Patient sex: F
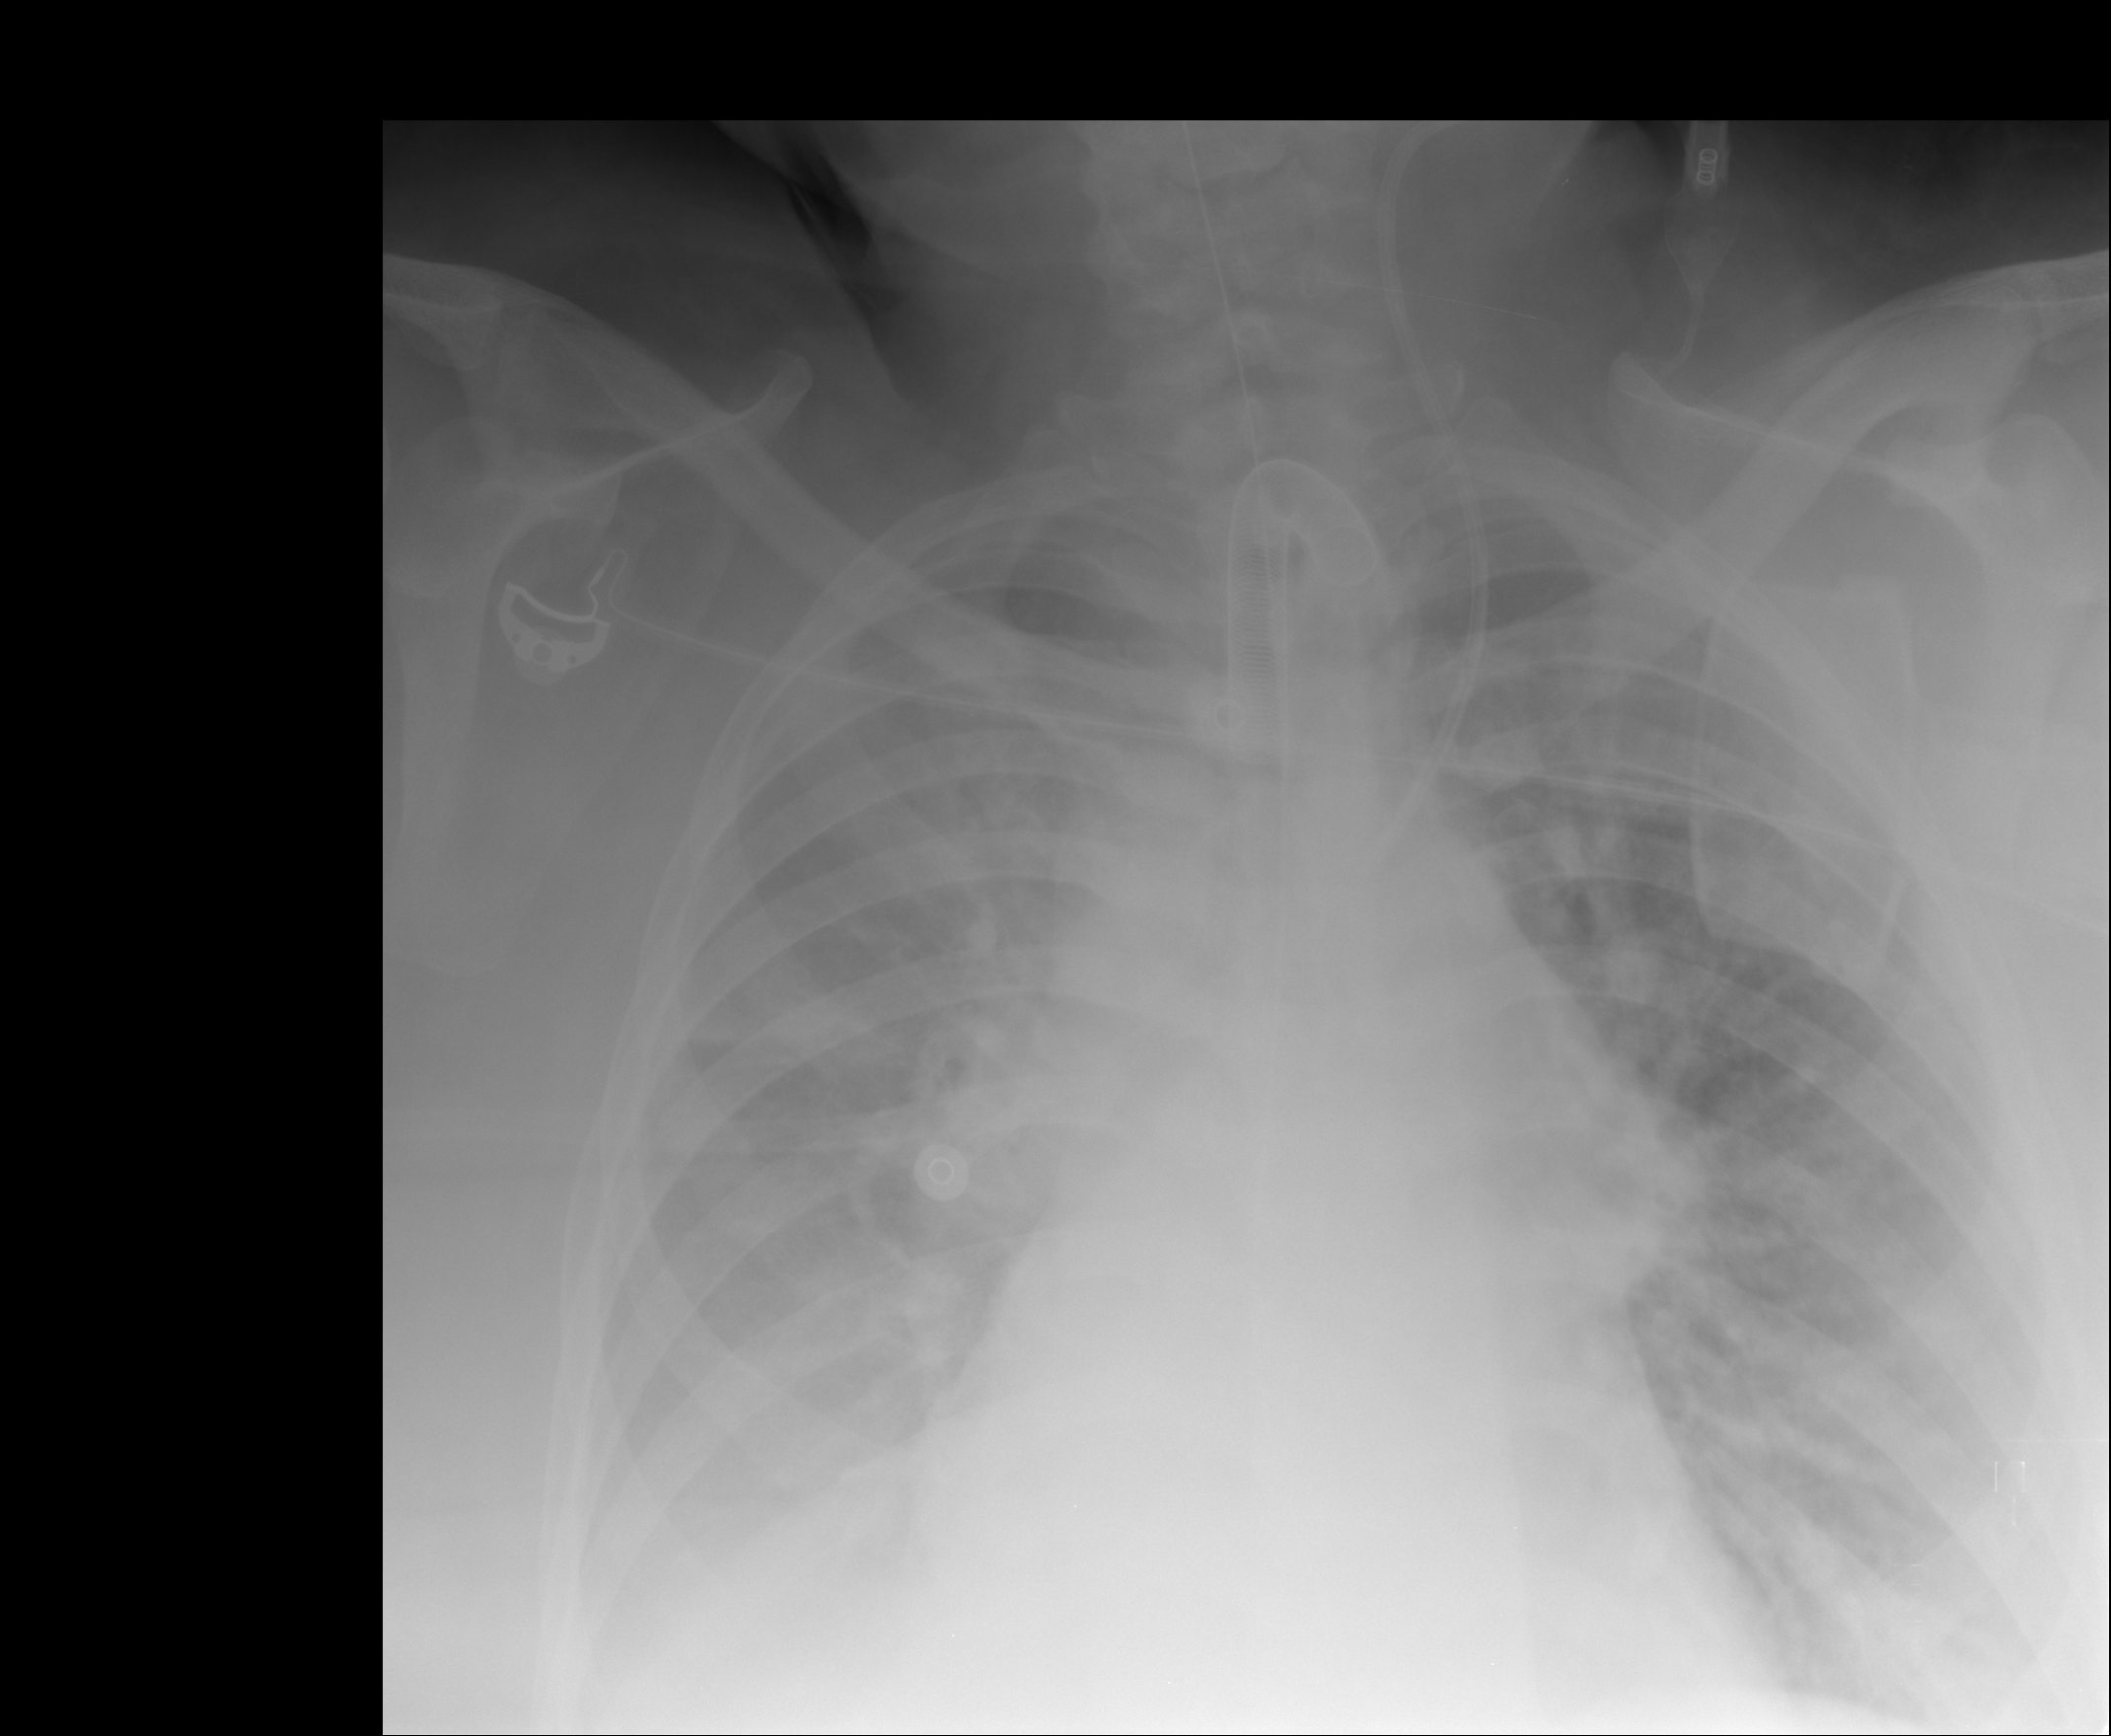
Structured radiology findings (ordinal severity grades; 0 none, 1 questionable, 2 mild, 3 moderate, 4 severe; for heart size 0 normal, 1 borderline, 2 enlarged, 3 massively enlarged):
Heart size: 1
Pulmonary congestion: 3
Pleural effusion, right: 3
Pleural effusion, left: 2
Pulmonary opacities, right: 2
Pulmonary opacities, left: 2
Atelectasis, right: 2
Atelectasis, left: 2